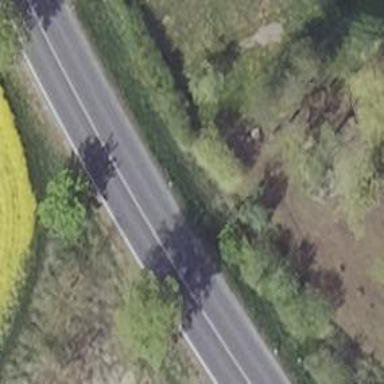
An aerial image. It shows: Asphalt road classified as primary highway.